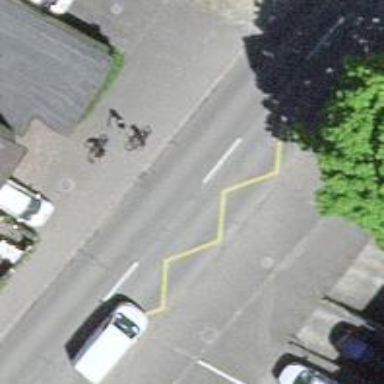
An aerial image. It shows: Bus stop with designated public transport stop position.